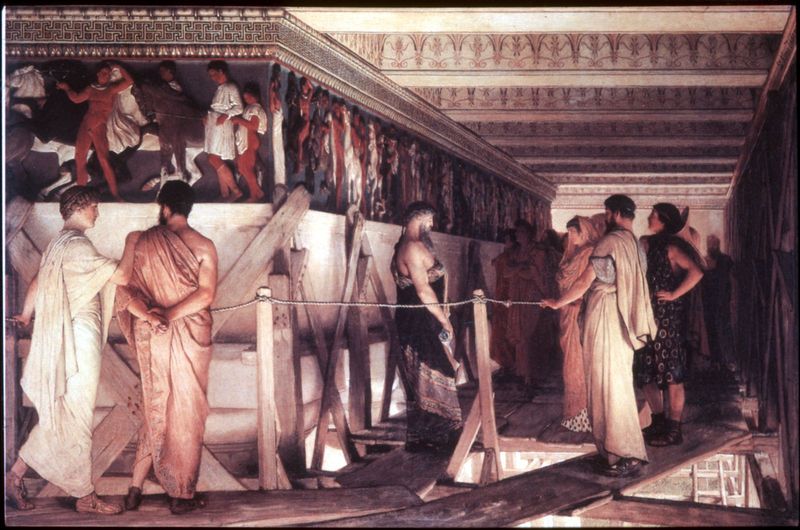
Titel: Phidias
Künstler: Lawrence Alma-Tadema
Institution: Malibu, J. Paul Getty Museum
Schlagwörter: mann, menschen, frau, holz, schmuck, weiss, dach, ornament, bart, boden, gewand, pferde, relief, farbe, inszenierung, figuren, leiter, balken, kordel, bretter, barfuss, gerüst, antike, fries, römer, toga, griechisch, griechenland, tempel, bemalung, athene, absperrung, römisch, bauen, athen, gebälk, parthenon, baustelle, architekt, ausgrabung, tadema, wnadfries